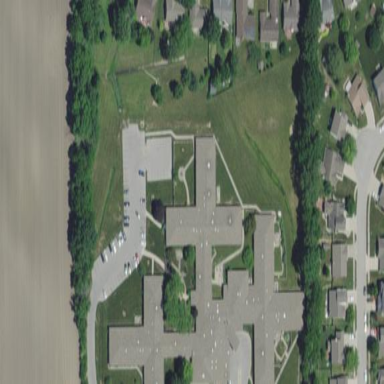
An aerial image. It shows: Building.